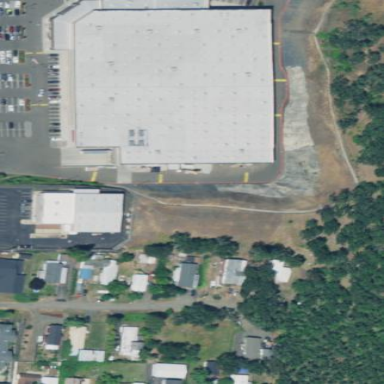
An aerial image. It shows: Retail building that houses wholesale shop.